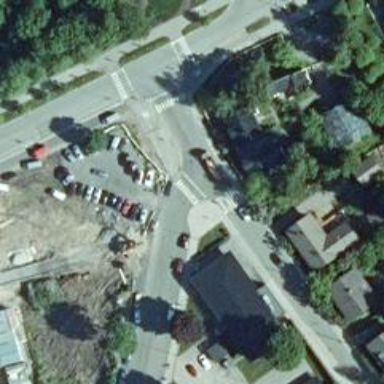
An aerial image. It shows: Residential road.